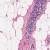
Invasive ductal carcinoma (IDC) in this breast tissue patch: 0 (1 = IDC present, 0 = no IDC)